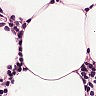
Metastatic tissue present: no